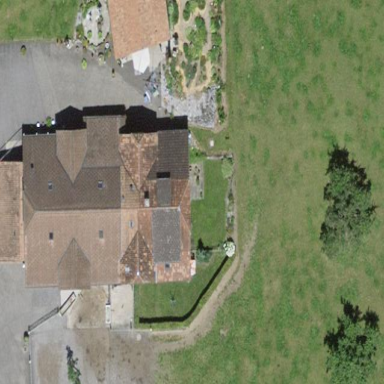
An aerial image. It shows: Farm building.